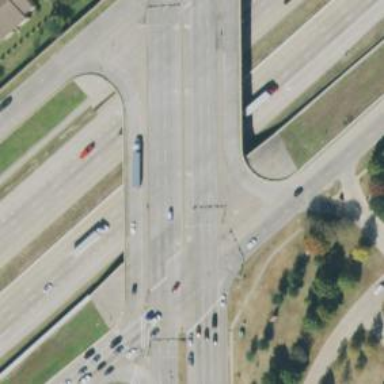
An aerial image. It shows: Secondary link road crossing over bridge.